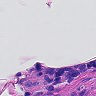
Metastatic tissue present: no